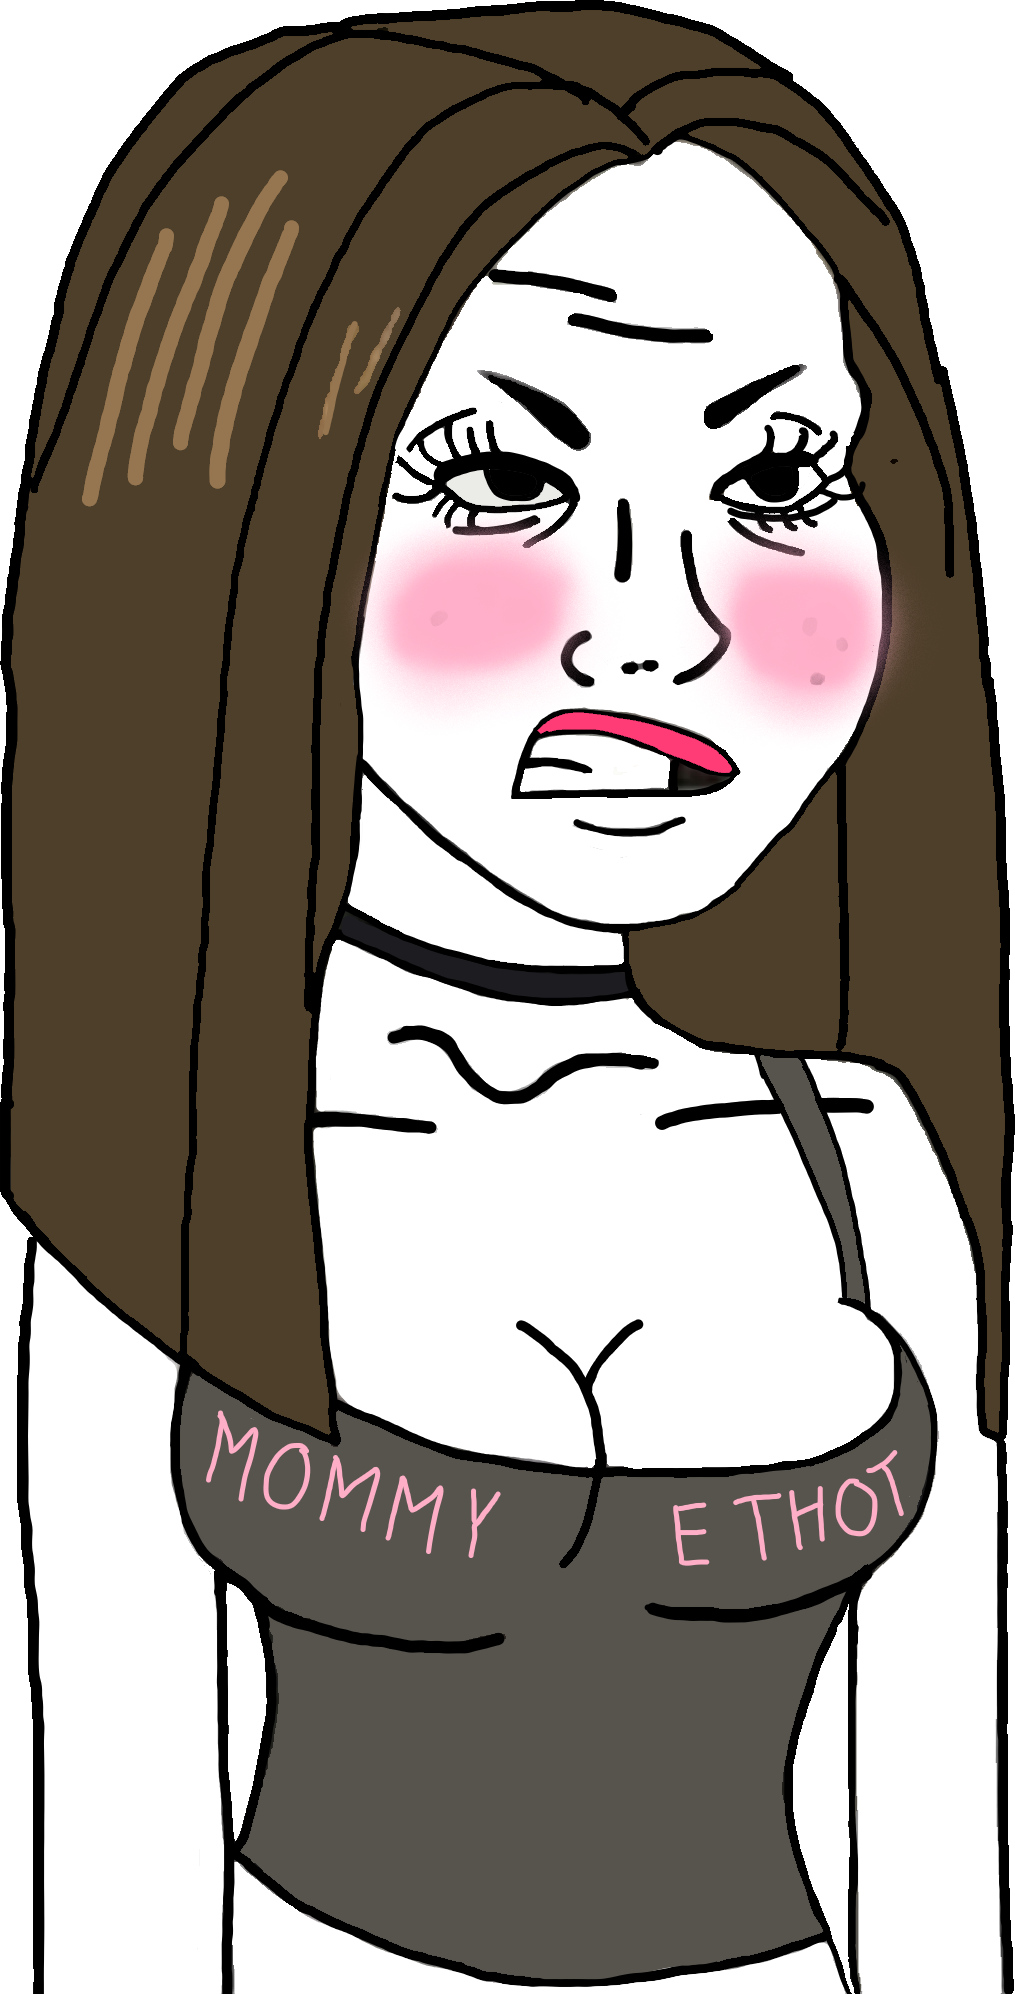
Label: 5_E-Thot